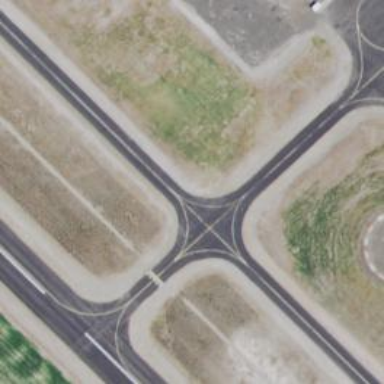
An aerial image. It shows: View of taxiway at the airport.